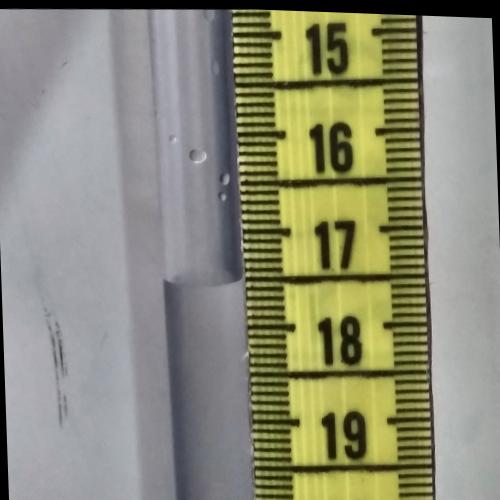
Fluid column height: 17.5 cm